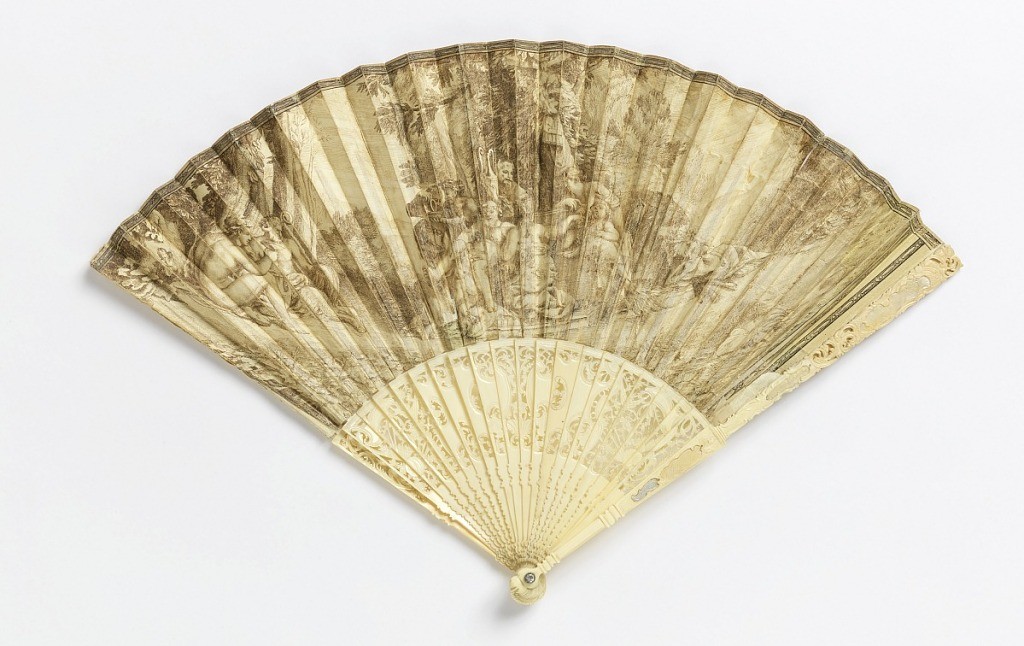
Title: Pleated fan
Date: late 17th–mid- 18th century
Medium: Front and back leaves of fine parchment with pen and ink drawing, carved, incised and pierced ivory sticks with mother-of-pearl inlay, glass stone at rivet
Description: Pleated fan. Parchment leaf with pen and ink drawing showing bacchanalian scene of the drunken Silenus, a figure connected with Dionysus and vintage festivals, lying in the company of his retinue. Reverse: strap ornament and drapery in black line with hatching and black border. Incised and pierced ivory sticks with rococo scroll work and mother-of-pearl inlay. Glass stone at rivet.